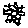
Label: flower